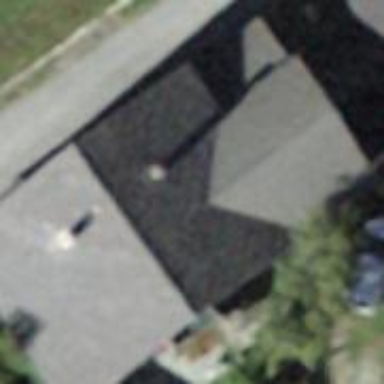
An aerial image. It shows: Simple and straightforward house.